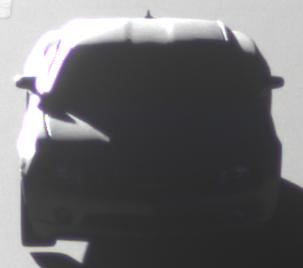
Make: Chevrolet
Model: Camaro Cabriolet 6.2 V8
Detailed model: Camaro (V) Coupé
Model produced from: 2011/09
Model produced until: 2014/02
Doors: 2
Color: white
Road condition: dry road
Daytime: sunrise or sunset
Contrast: high contrast